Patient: sex M, age 81
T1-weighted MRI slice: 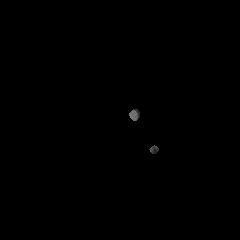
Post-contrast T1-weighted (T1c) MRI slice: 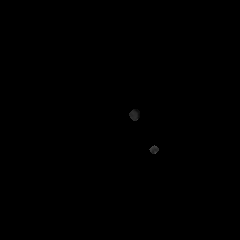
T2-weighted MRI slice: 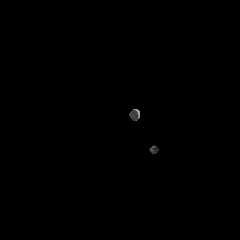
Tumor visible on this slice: no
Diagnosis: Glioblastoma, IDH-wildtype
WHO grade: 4